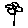
Label: flower